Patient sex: M
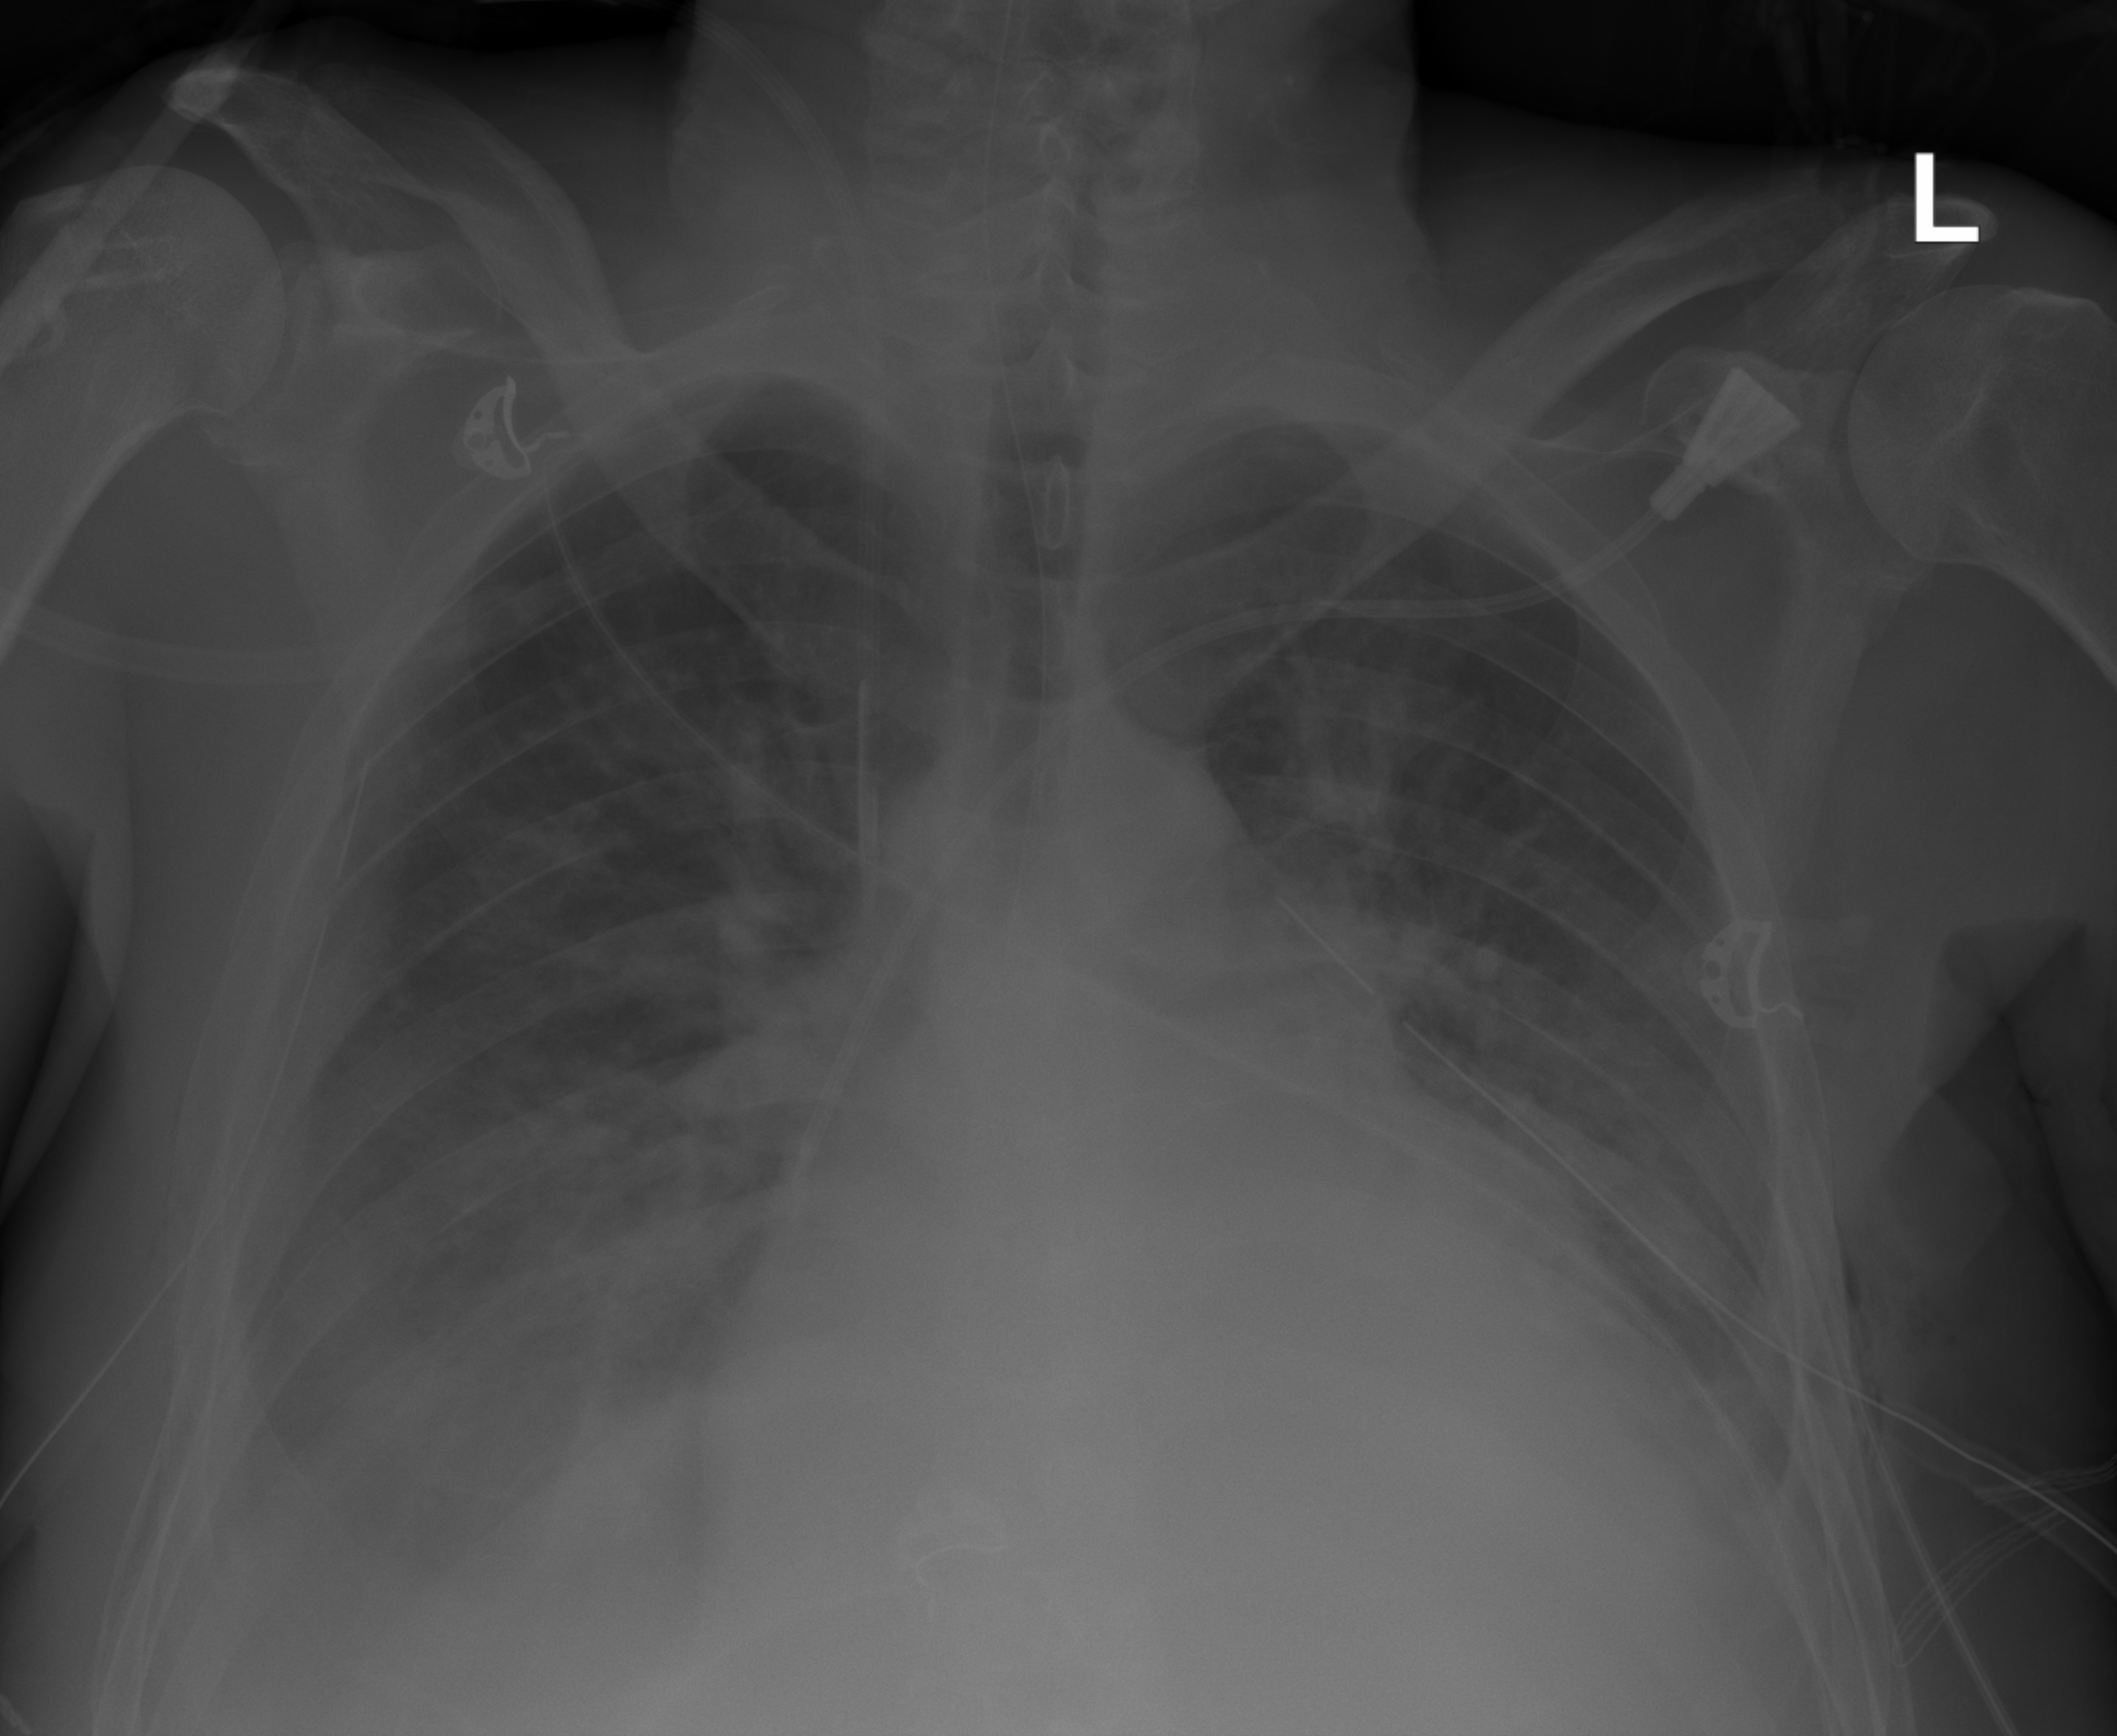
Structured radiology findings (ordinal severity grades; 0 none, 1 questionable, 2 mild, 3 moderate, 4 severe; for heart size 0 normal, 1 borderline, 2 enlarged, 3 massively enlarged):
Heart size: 2
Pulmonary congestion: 2
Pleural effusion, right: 3
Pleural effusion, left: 3
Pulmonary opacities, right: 1
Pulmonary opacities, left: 1
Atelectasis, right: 2
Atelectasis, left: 2